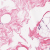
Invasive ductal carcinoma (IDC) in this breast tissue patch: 0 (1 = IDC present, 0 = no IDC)